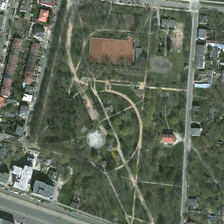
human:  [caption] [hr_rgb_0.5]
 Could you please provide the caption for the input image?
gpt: there are lots of houses with red roofs around the park .

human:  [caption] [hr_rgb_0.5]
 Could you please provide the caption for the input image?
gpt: there are lots of trees and grass in the park .

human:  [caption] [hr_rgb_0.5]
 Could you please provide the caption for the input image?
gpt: there are lots of trees and grass in the park .

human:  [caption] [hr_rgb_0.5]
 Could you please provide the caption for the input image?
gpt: there are lots of houses with red roofs around the park .

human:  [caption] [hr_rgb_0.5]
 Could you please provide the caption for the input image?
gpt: there are lots of trees and grass in the park .